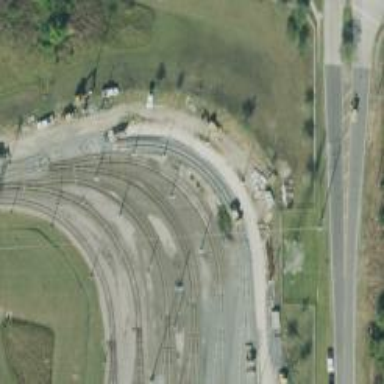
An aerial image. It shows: Light rail service yard with electrified contact lines.